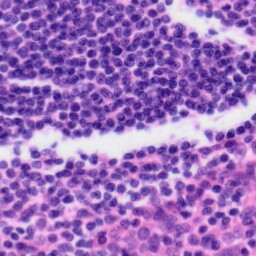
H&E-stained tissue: Tonsil